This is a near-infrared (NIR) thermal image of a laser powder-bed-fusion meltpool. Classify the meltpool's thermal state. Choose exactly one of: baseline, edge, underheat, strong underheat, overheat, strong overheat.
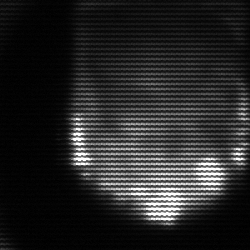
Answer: strong underheat